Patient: sex F, age 75
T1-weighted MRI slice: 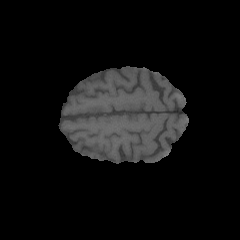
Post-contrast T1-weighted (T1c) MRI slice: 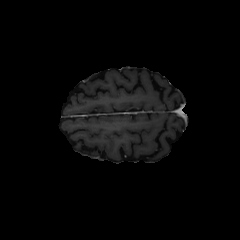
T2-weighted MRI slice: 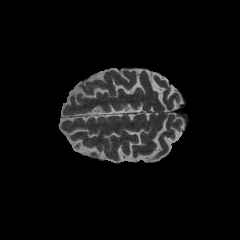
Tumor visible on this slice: no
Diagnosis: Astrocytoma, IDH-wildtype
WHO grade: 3